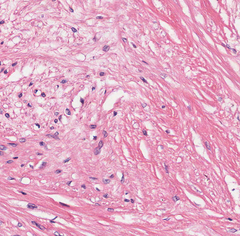
Tumor epithelial tissue: no
Tumor-associated stroma tissue: yes
Normal tissue: no